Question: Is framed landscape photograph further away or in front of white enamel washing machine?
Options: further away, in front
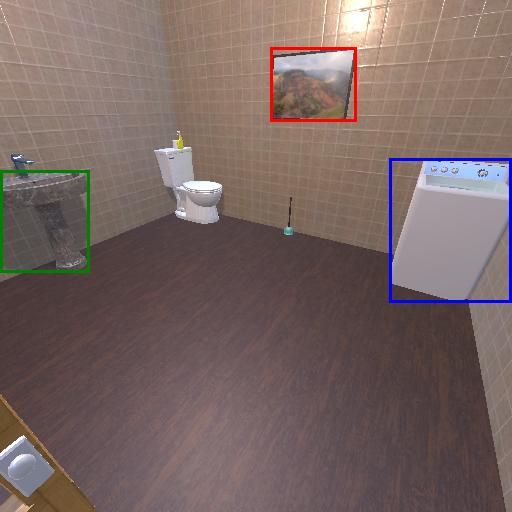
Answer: further away